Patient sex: M
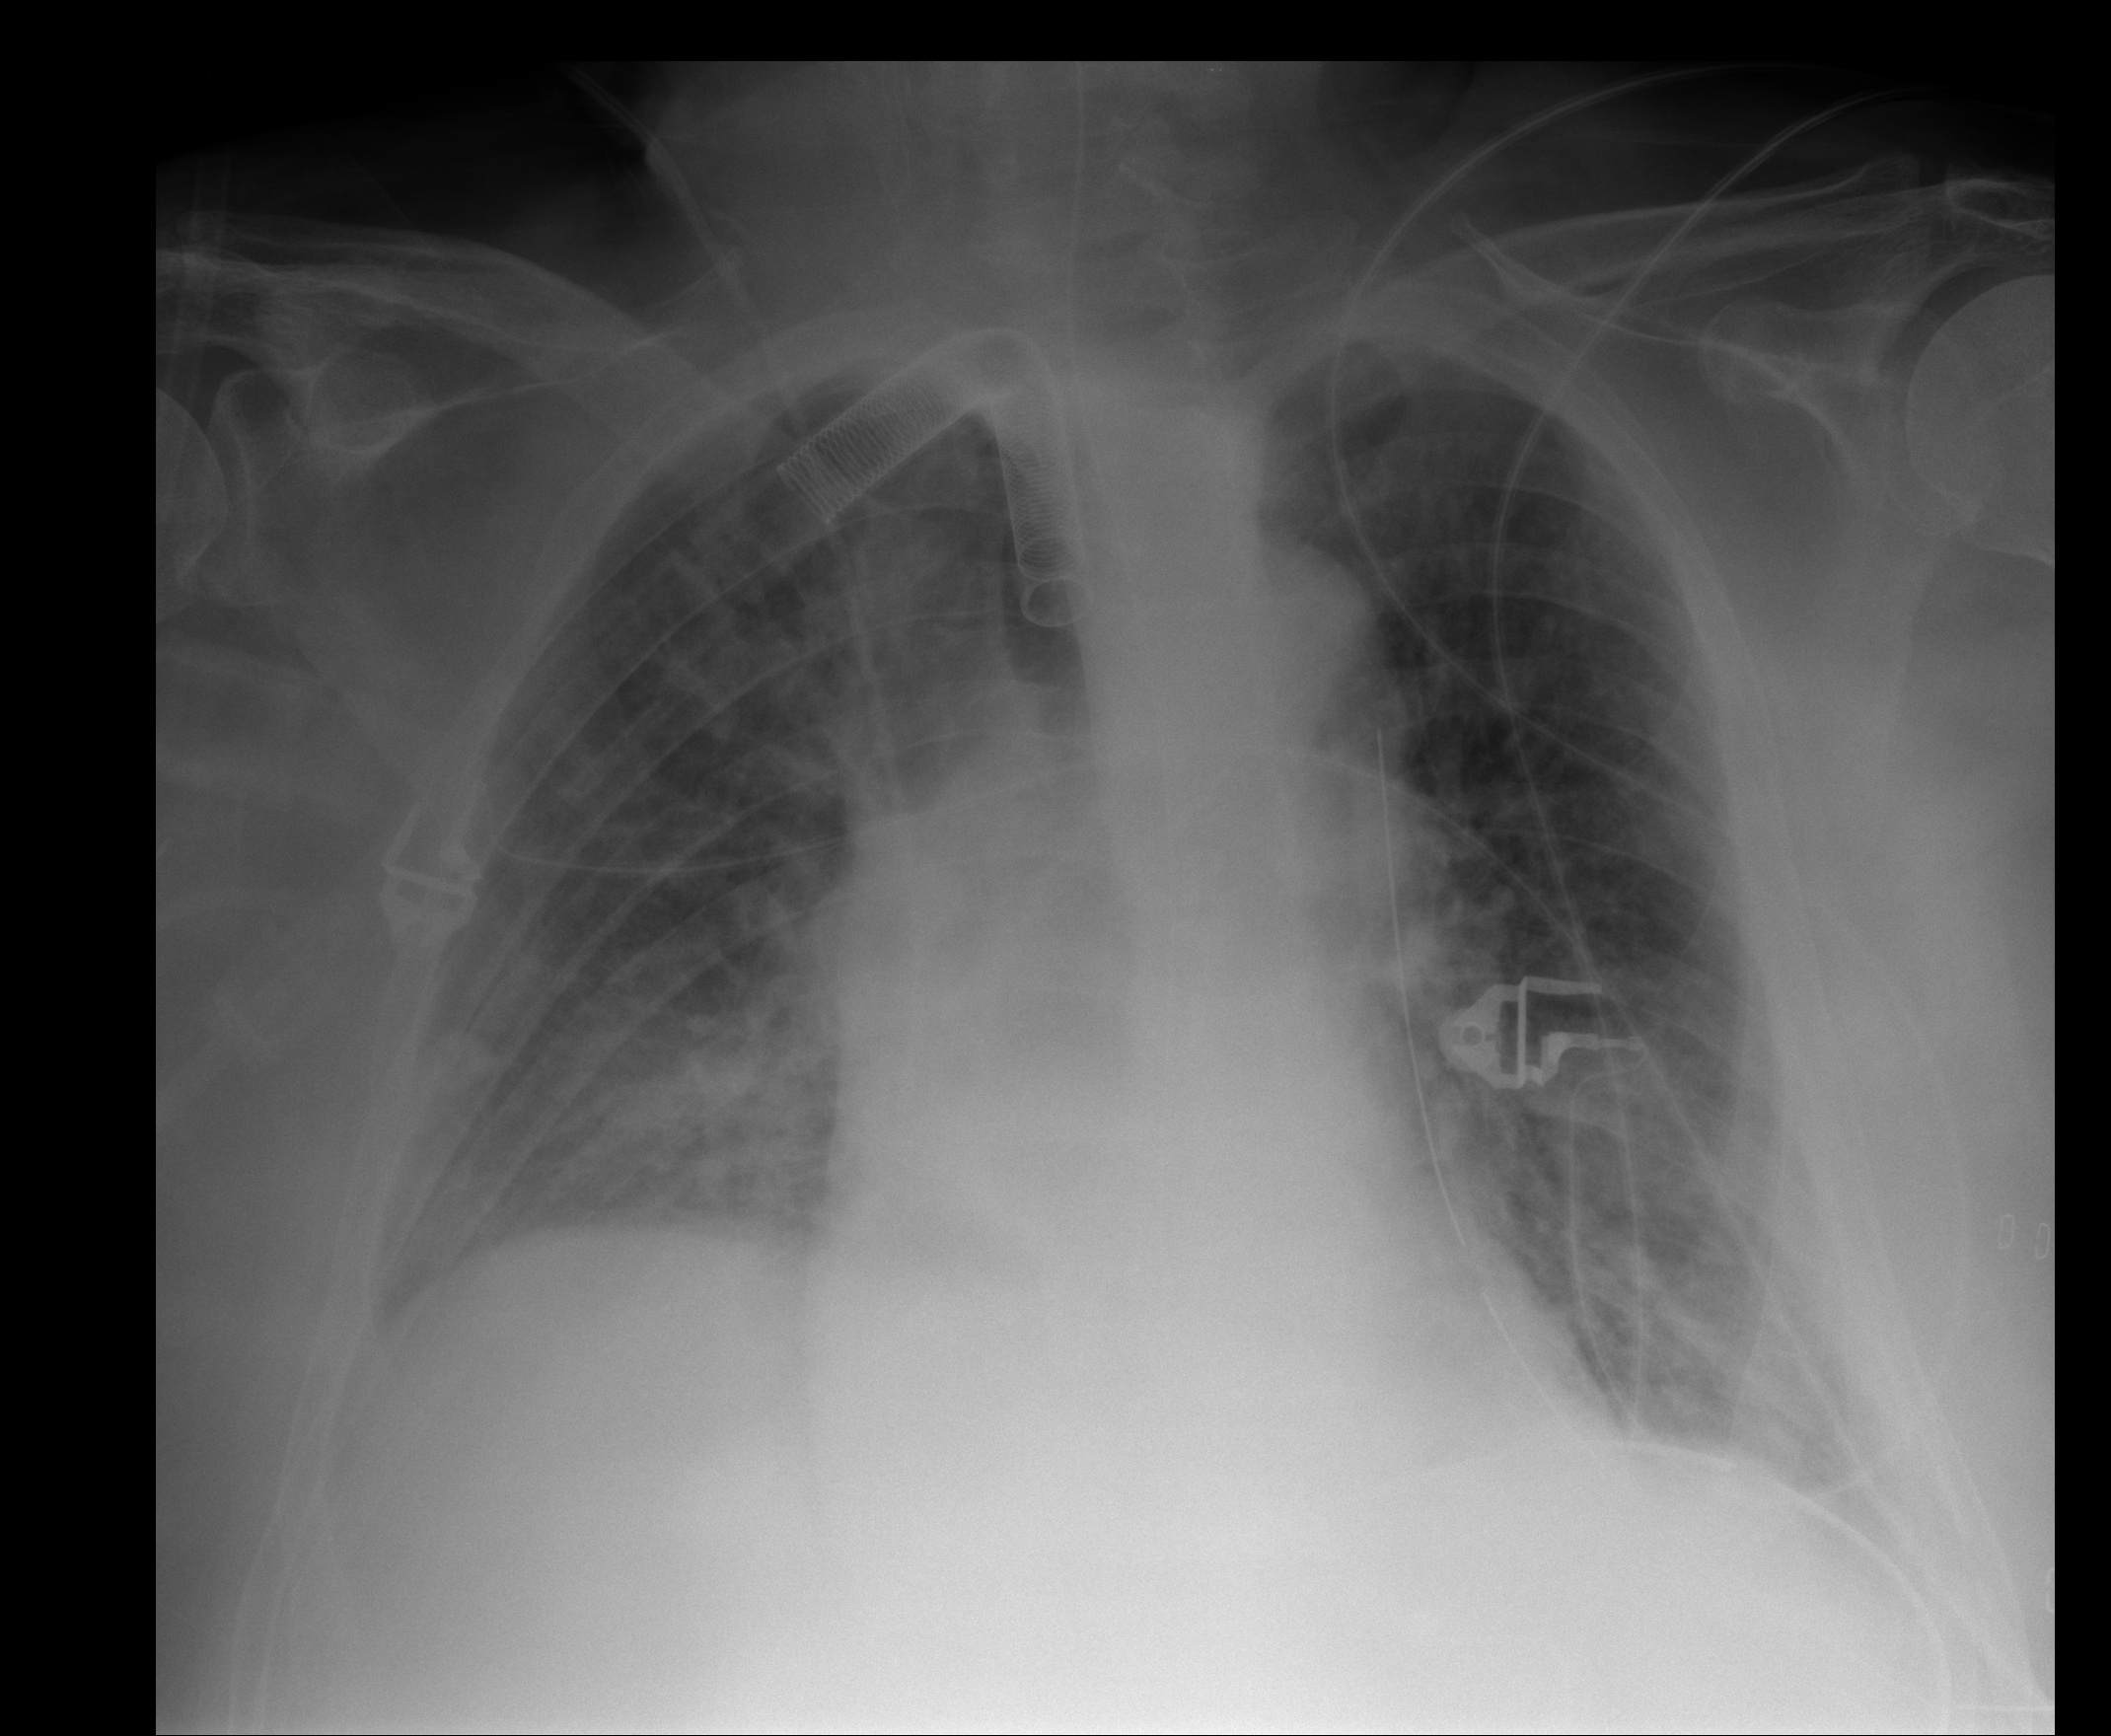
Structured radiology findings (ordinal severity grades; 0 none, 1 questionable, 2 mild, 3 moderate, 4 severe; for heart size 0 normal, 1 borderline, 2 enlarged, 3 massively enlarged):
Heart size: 2
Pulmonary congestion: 2
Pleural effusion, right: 2
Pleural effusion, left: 2
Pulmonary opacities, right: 3
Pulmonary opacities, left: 2
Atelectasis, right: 2
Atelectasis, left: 2